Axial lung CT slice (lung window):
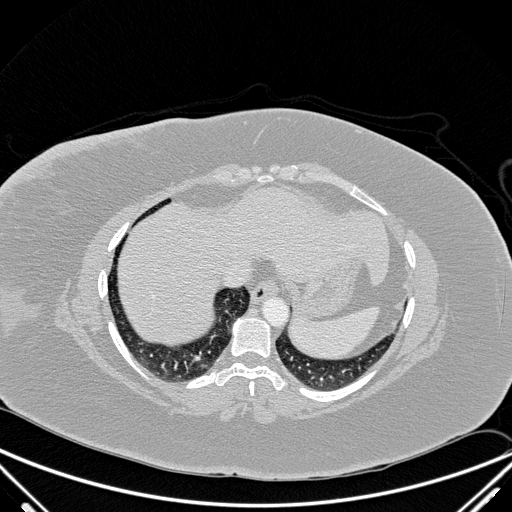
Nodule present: no